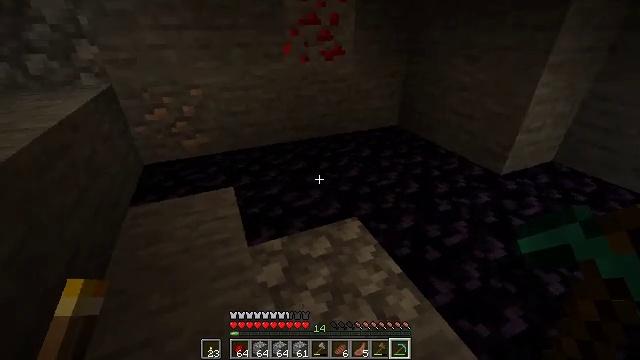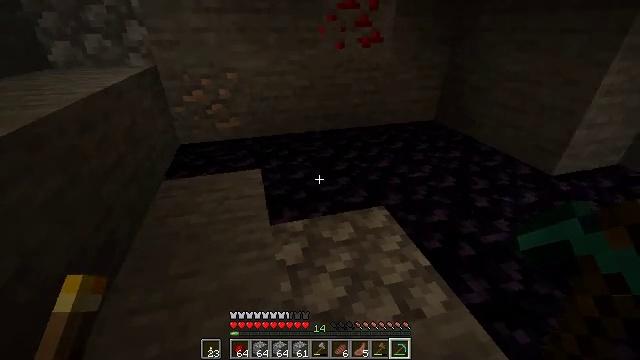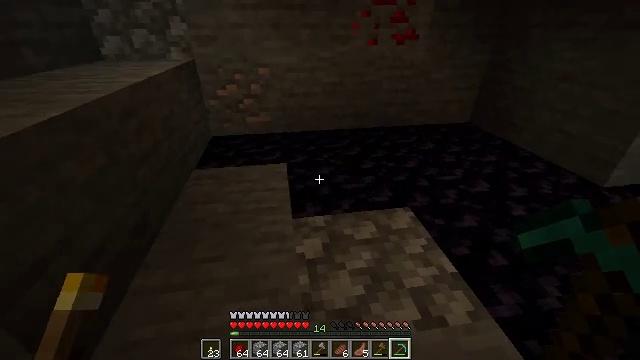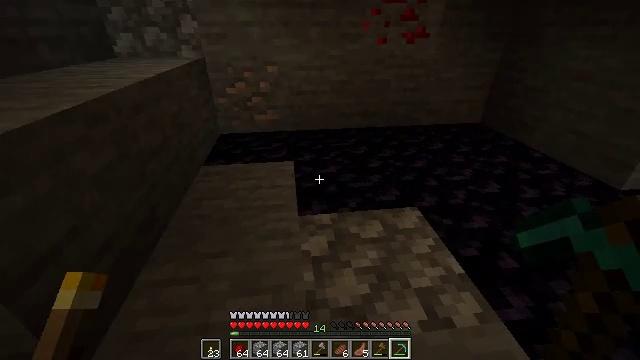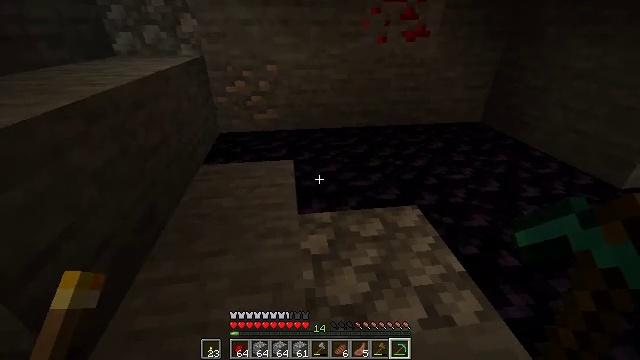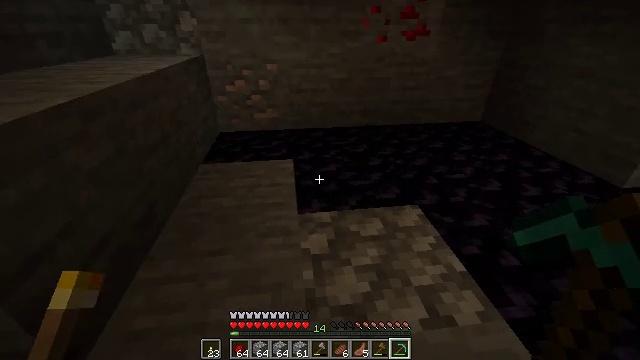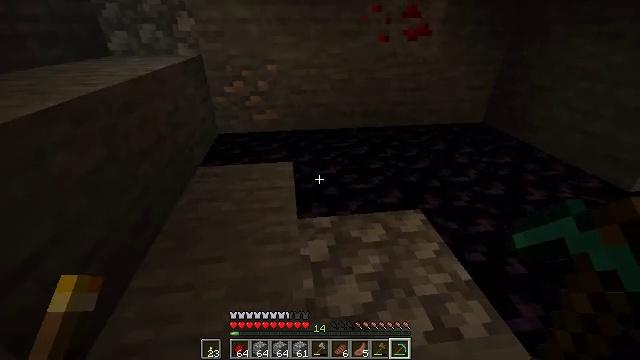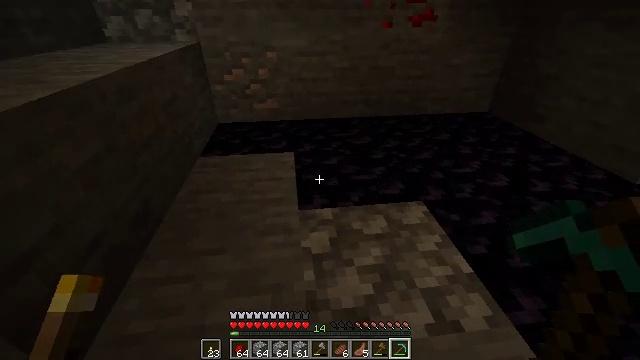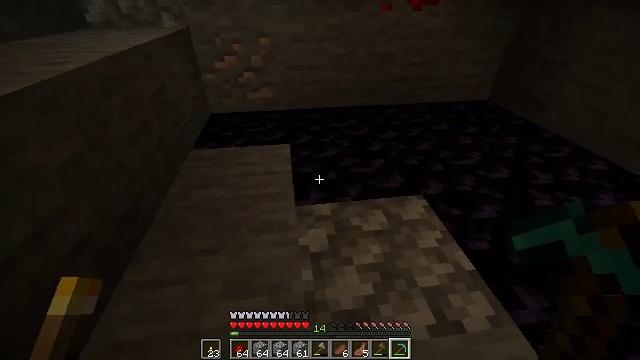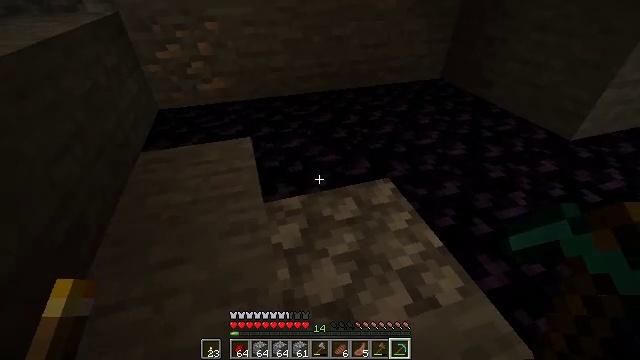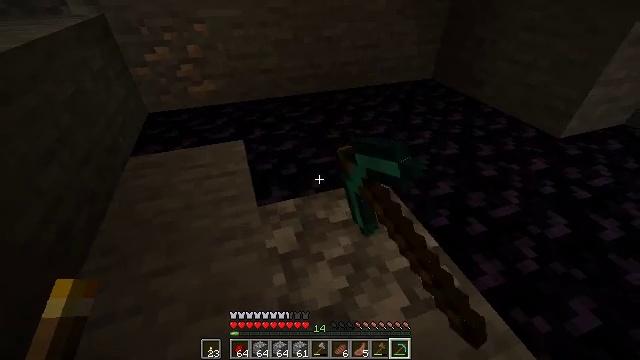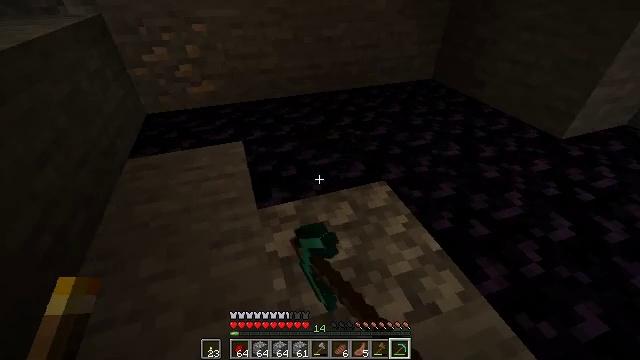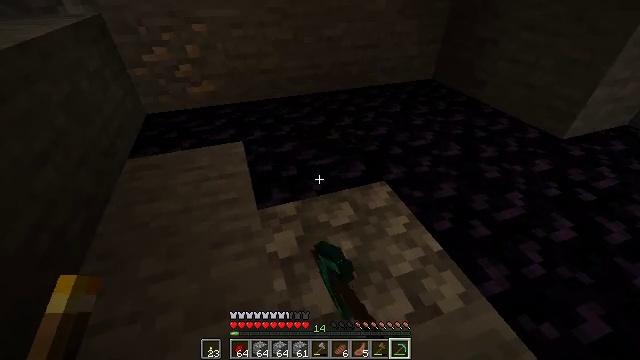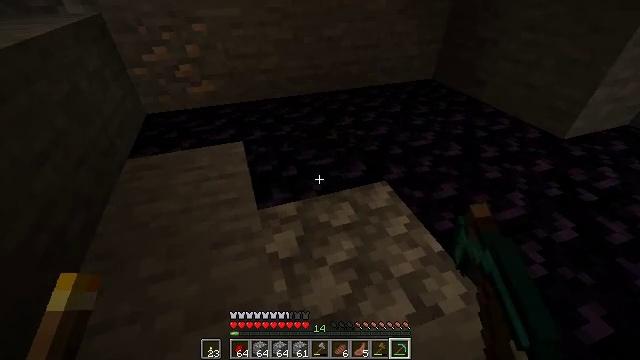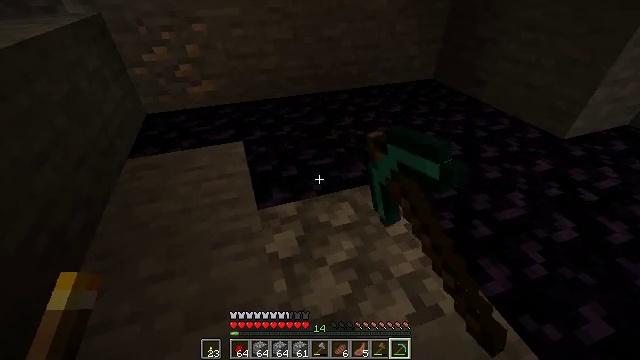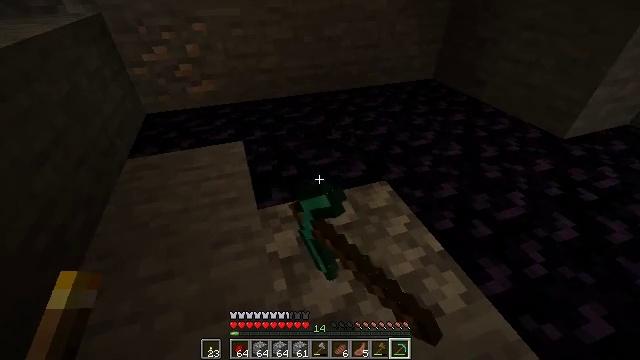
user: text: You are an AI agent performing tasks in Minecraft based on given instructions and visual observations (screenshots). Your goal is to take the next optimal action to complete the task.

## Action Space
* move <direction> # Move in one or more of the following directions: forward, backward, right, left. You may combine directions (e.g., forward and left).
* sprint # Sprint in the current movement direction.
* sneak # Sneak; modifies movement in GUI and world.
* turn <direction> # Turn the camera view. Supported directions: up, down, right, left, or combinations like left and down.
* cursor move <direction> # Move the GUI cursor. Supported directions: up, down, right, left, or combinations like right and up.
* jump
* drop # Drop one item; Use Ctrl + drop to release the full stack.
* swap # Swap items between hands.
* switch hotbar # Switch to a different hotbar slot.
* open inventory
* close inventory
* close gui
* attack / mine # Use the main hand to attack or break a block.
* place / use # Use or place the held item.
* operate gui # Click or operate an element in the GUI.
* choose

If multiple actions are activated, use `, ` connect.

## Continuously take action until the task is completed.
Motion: motion action
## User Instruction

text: Gather obsidian from a lava source.
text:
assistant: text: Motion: sneak, turn left
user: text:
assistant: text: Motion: sneak, turn left
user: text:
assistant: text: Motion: sneak, turn left
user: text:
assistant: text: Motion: sneak
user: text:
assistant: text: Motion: move forward, sneak
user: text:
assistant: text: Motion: move forward, sneak
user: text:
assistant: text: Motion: move forward, sneak, turn down
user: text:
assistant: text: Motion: move forward, sneak, turn down
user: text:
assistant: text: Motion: move forward, sneak, turn right and down, attack / mine
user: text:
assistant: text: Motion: sneak, turn right, attack / mine
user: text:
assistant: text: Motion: sneak, attack / mine
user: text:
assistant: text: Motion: sneak, attack / mine
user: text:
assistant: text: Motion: sneak, attack / mine
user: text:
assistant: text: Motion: sneak, attack / mine
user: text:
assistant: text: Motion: sneak, attack / mine
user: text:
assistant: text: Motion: sneak, turn left, attack / mine
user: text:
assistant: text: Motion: sneak, turn left, attack / mine
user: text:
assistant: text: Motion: sneak, attack / mine
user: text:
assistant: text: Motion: sneak, attack / mine
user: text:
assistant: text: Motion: sneak, attack / mine
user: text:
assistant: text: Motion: sneak, attack / mine
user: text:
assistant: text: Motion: sneak, attack / mine
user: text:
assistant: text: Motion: sneak, attack / mine
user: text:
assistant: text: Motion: move forward, sneak, attack / mine
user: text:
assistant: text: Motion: move forward, sneak, attack / mine
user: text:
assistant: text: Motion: move forward, sneak, attack / mine
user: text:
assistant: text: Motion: move forward, sneak, attack / mine
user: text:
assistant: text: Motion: sneak, attack / mine
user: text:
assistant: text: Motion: sneak, attack / mine
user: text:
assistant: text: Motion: sneak, attack / mine